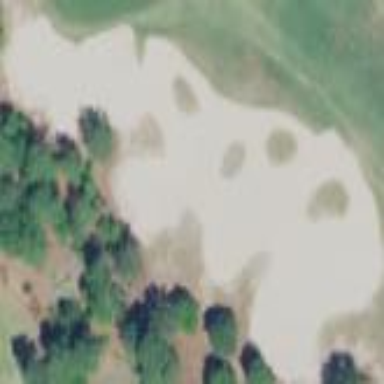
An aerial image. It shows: Golf bunker filled with natural sand.